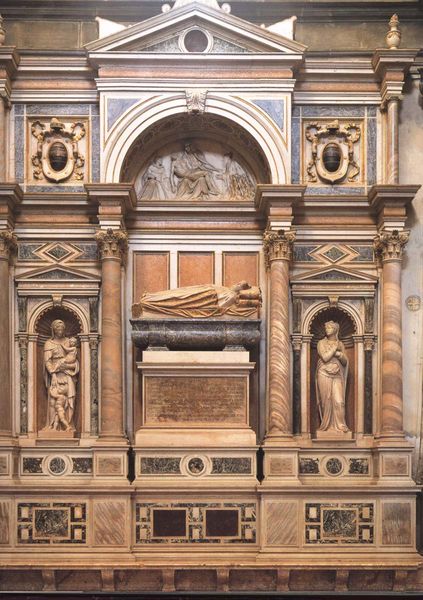
Titel: Grabmal des Dogen Francesco Venier
Künstler: Jacopo Sansovino
Standort: Venedig, S. Salvatore (EU - I - Venetien)
Schlagwörter: frauen, marmor, säule, säulen, architektur, barock, stein, kirche, figur, mutter, renaissance, kinder, skulptur, statue, relief, italien, giebel, figuren, kuppel, inschrift, bögen, altar, rom, verziert, sarg, statuen, grab, romanik, heilig, maria, madonna, sakral, grabmal, archivolte, petersdom, romanisch, sarkophag, denkmahl, itaienisch, stattuen